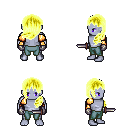
a pixel art fantasy rpg character, male body template, dark elf, purple skin, gold arm armor, teal pants, gold left-swept hairstyle, metal gloves, dagger, four views (front, back, left, right), 2x2 character sprite sheet, small pixel art, hard edges, no anti-aliasing